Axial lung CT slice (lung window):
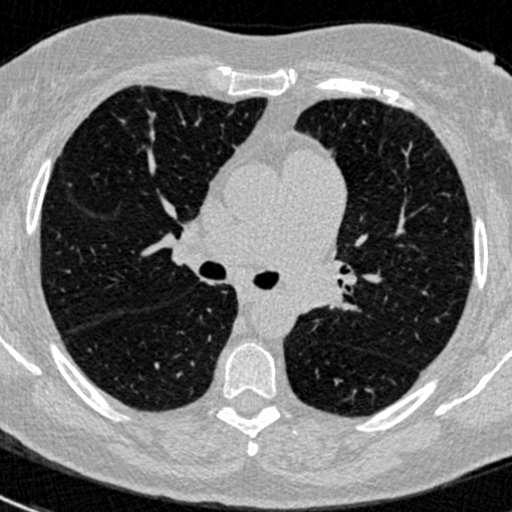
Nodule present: no